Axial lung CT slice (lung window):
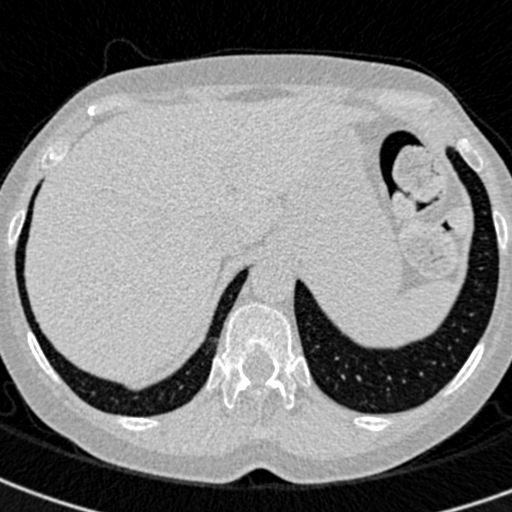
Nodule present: no